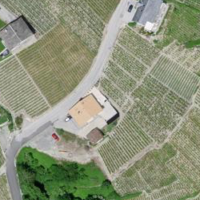
EUNIS habitat code: 40
Species observed at this site:
Hedysarum hedysaroides
Geranium sanguineum
Saponaria ocymoides
Opuntia humifusa